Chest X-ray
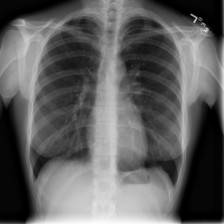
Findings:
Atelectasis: negative
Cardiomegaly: negative
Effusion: negative
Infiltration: negative
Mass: negative
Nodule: negative
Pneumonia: negative
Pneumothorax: negative
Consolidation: negative
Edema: negative
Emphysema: negative
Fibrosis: negative
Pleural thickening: negative
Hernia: negative